Field crop: maize
Growth stage: 2
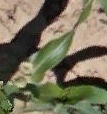
Species: maize